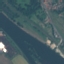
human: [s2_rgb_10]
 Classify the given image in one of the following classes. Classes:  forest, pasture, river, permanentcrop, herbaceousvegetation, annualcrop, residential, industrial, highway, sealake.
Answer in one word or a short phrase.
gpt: River